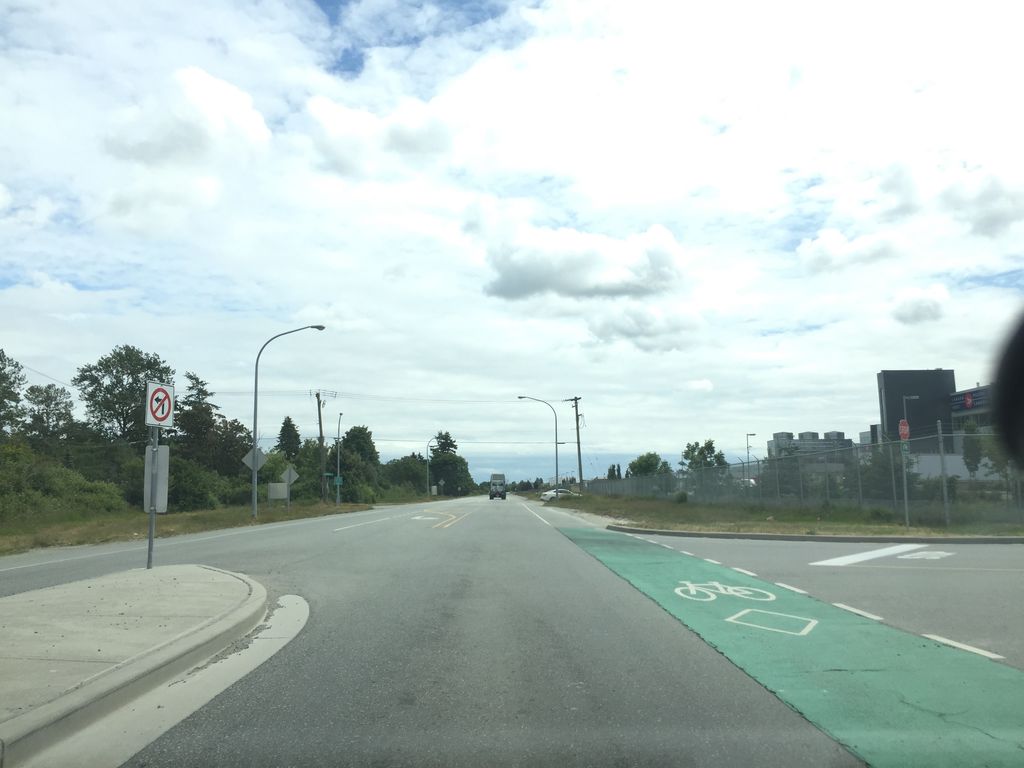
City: vancouver